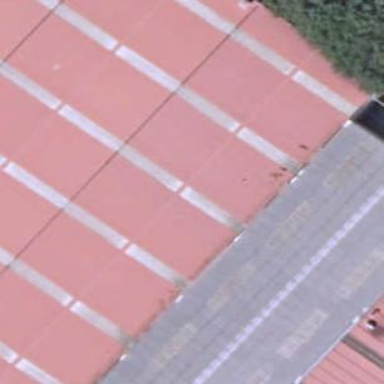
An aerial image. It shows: Industrial building.